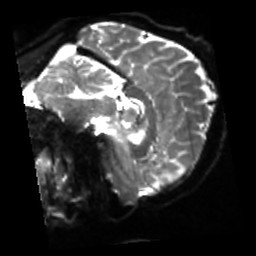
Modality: sbref
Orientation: sagittal
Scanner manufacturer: siemens
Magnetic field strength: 3 T
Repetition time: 4 s
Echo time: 0.0594 s